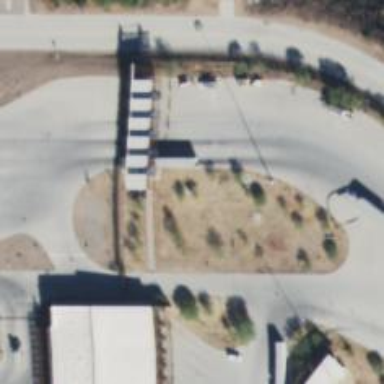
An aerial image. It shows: Border control barrier.